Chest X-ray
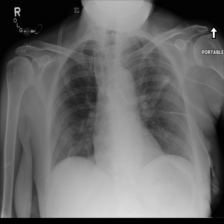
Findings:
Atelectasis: positive
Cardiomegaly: negative
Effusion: negative
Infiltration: negative
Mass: negative
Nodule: negative
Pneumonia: negative
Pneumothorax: positive
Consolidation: negative
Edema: negative
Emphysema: negative
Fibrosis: negative
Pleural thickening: negative
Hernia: negative